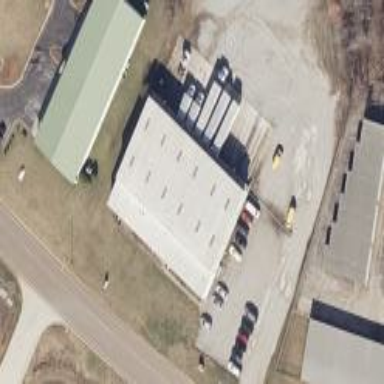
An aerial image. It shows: Commercial building.